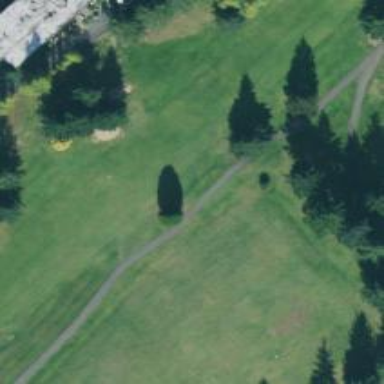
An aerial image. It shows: View of golf hole.